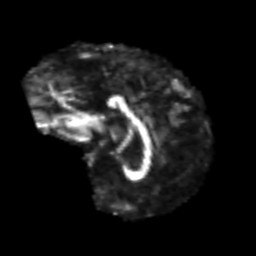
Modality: FA
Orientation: sagittal
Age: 49
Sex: female
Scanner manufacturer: siemens
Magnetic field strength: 3 T
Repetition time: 4.987 s
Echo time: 0.0792 s